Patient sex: F
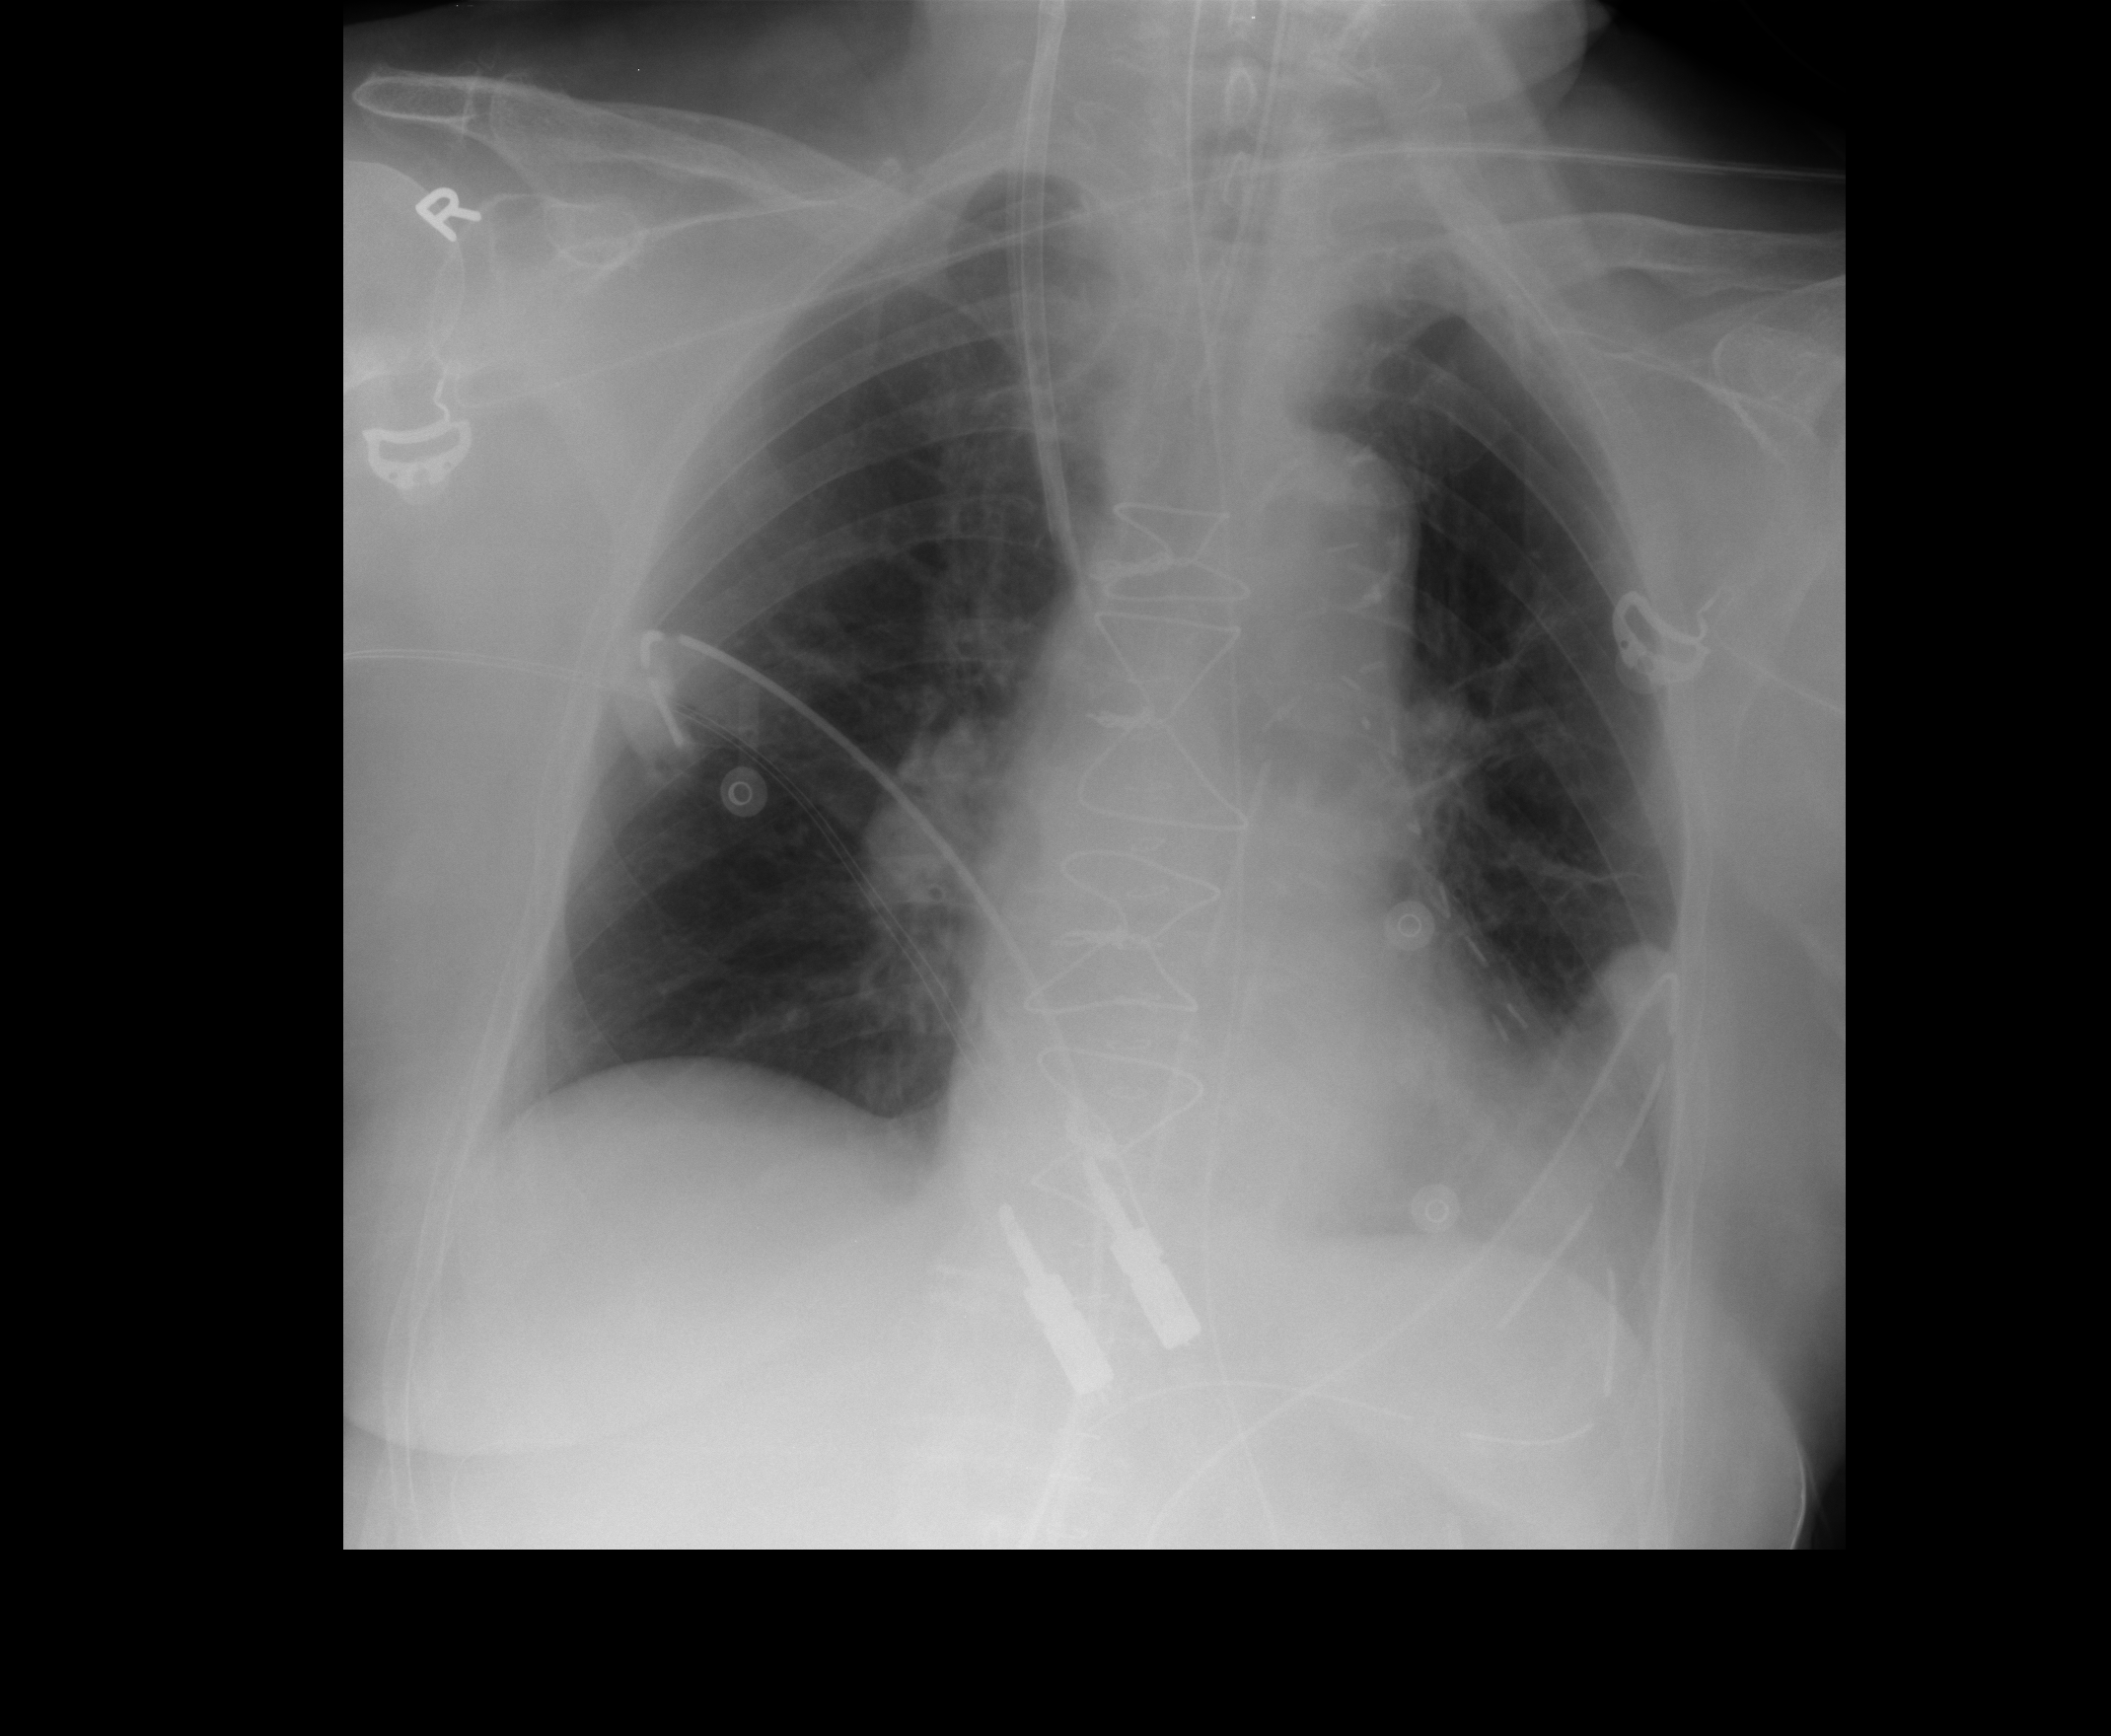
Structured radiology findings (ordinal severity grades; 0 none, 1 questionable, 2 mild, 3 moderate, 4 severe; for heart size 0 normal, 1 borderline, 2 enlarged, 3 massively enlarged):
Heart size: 1
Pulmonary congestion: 1
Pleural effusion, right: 1
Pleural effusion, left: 2
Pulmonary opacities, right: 0
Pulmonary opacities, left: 1
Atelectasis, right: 0
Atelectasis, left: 2